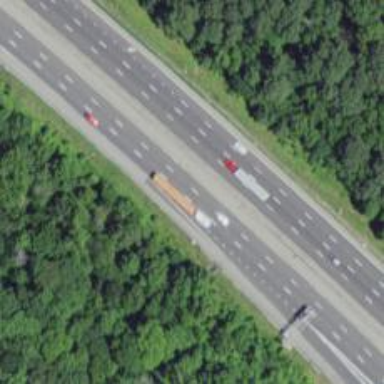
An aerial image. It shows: Motorway junction.